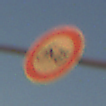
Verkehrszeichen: VerbotMofas
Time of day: SunriseSunset
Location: Outdoor (Nature)
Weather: Clear
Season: NotSpecified
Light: Natural